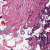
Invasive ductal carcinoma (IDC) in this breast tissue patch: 0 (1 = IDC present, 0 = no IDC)